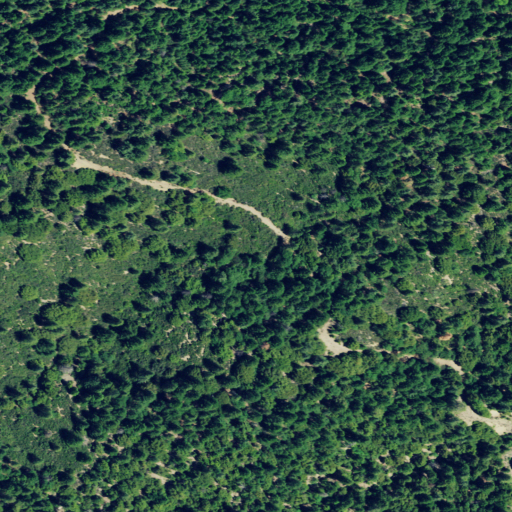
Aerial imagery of ridge(s) in California named Five Spring Ridge containing grassland, open development, and evergreen forest